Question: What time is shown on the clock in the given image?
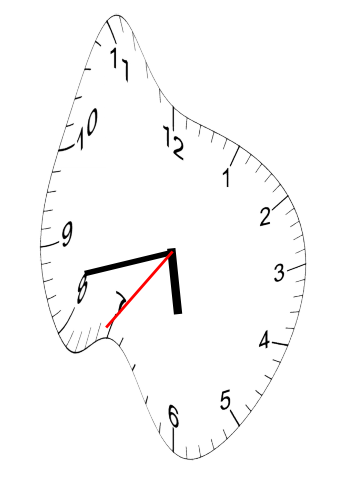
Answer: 05:42:36